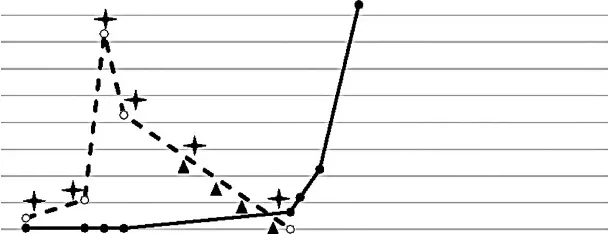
Factor VIII level, and ,inhibitor titer.
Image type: pathology (immunostaining)